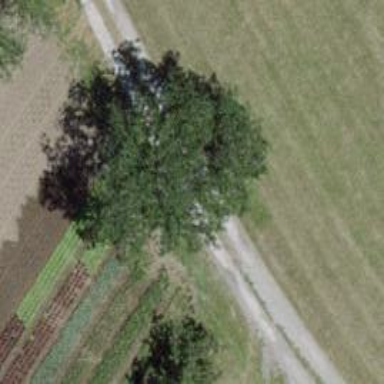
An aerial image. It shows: Single tag "natural: tree."